Interaction volume radius: 5 \u00c5
Interaction volume height: 35 \u00c5
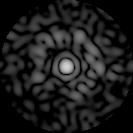
Disorder parameter: 0.8444